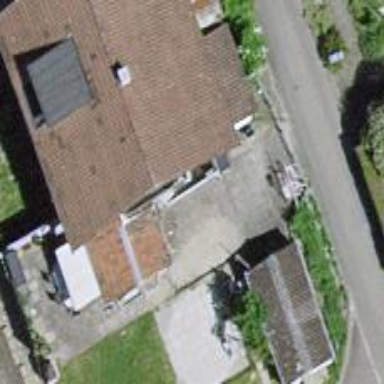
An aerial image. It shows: Residential building.